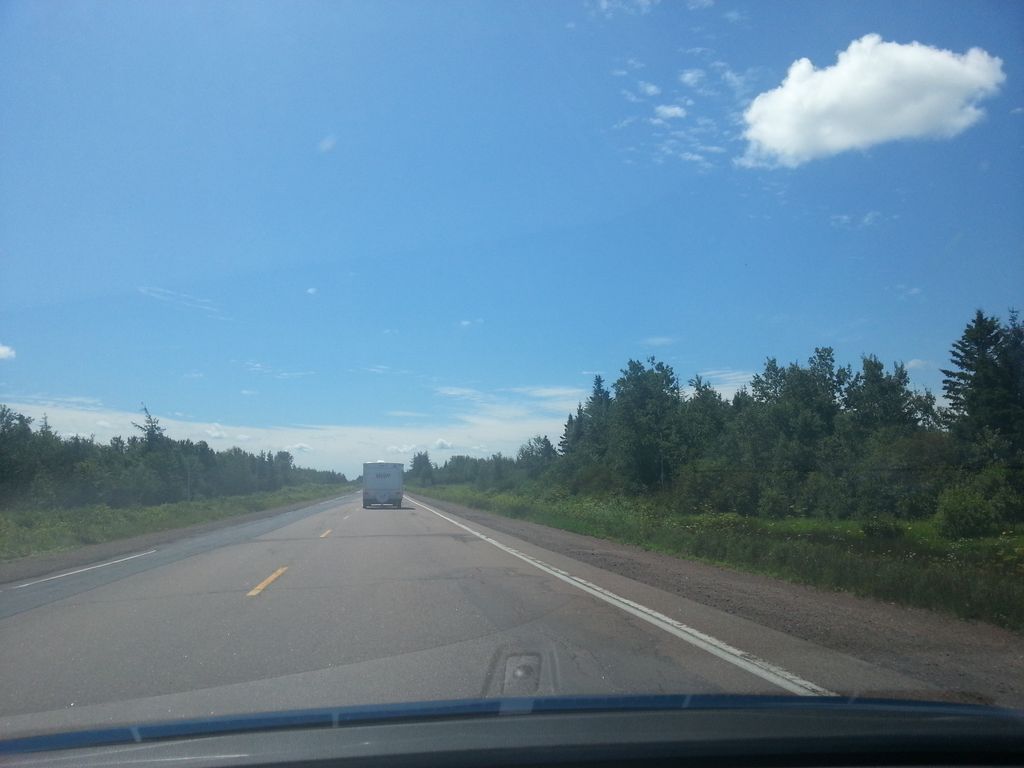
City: charlottetown